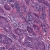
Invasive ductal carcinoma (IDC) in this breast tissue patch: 1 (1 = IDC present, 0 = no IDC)